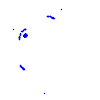
Particle: electron